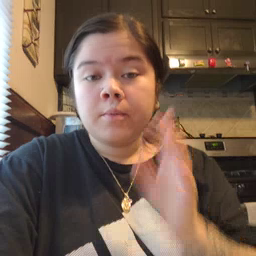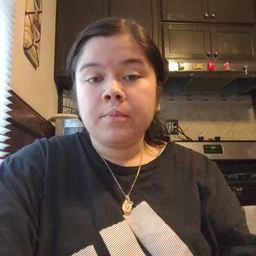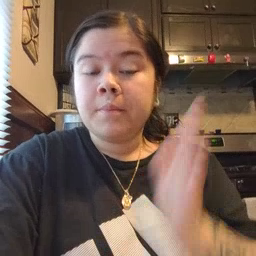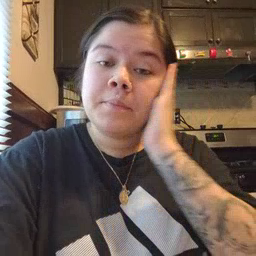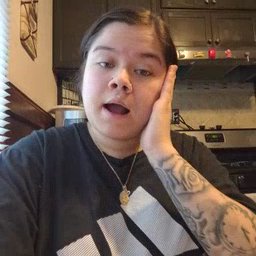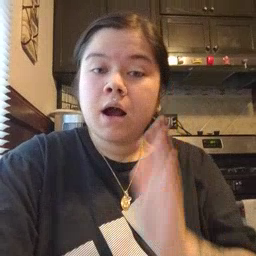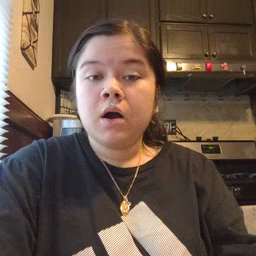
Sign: bed